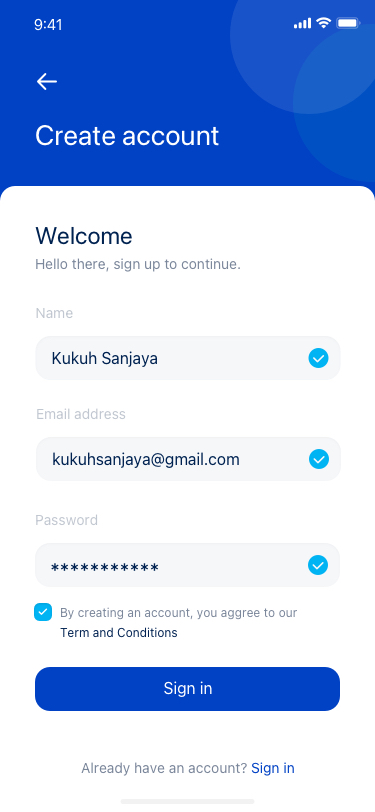
Text in this UI design:
Create account
Welcome
Hello there, sign up to continue.
By creating an account, you aggree to our
Term and Conditions
Already have an account? Sign in